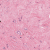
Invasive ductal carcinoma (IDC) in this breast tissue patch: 0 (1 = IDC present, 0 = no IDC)